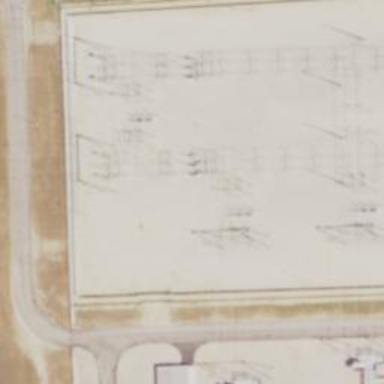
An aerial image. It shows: Switch for power supply.